Interaction volume radius: 10 \u00c5
Interaction volume height: 20 \u00c5
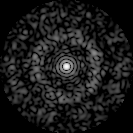
Disorder parameter: 0.8166